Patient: sex M, age 52
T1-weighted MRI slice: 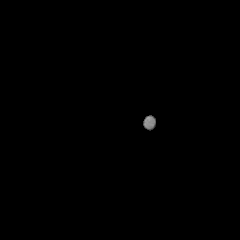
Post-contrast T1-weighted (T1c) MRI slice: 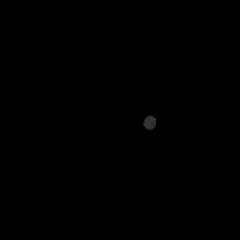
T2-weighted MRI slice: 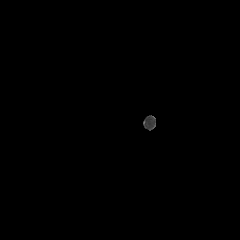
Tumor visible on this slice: no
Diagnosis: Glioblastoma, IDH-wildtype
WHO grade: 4